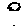
Label: cloud